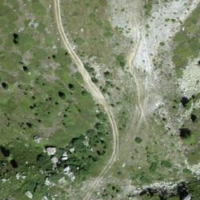
EUNIS habitat code: 26
Species observed at this site:
Phoenicurus ochruros
Nucifraga caryocatactes
Turdus viscivorus
Arnica montana
Arcyptera fusca